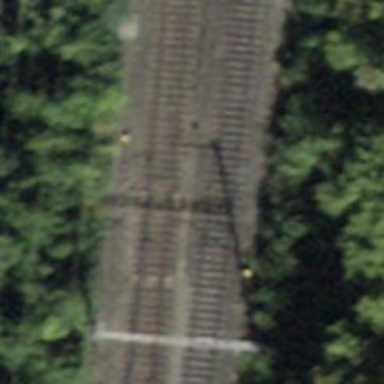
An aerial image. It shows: Railway switch.